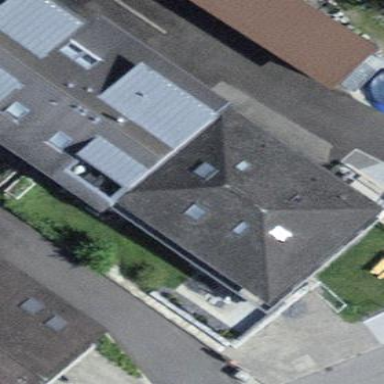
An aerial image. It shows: Building.